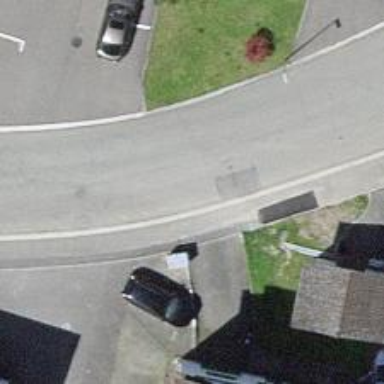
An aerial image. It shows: Residential road with paved surface and sidewalk on the left.